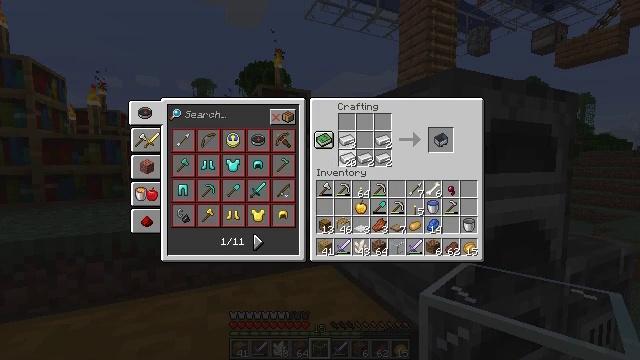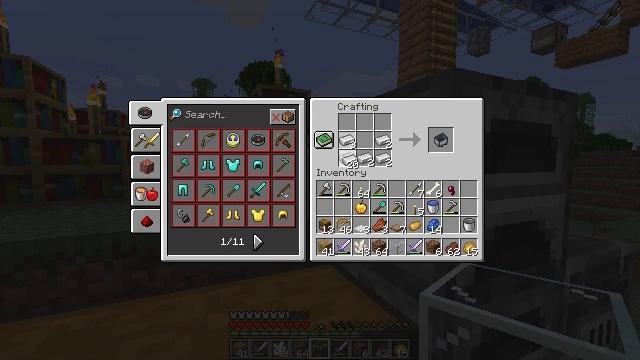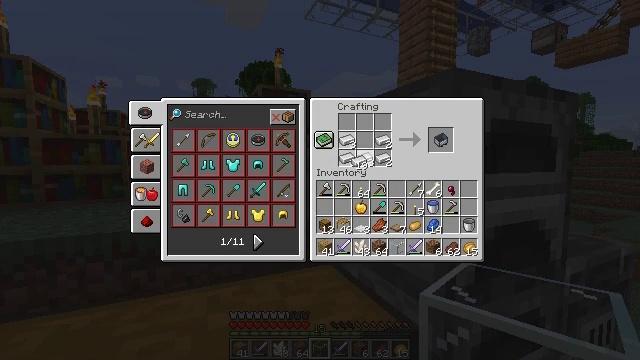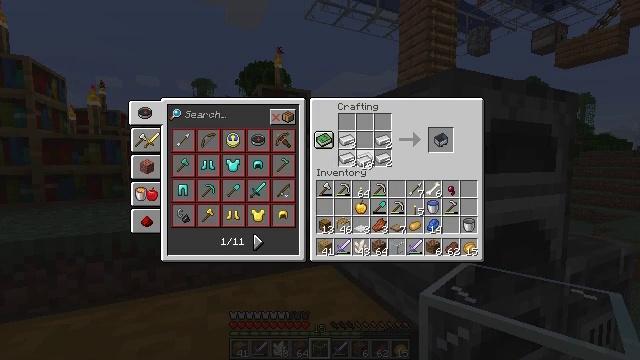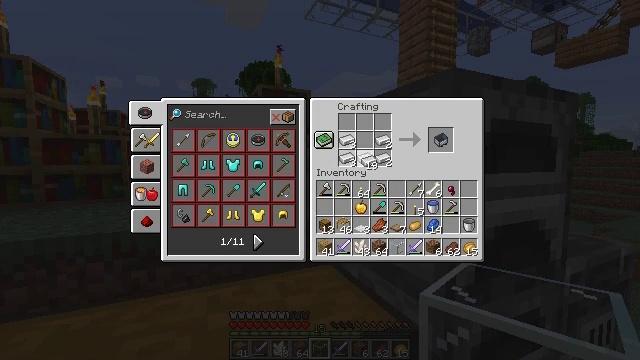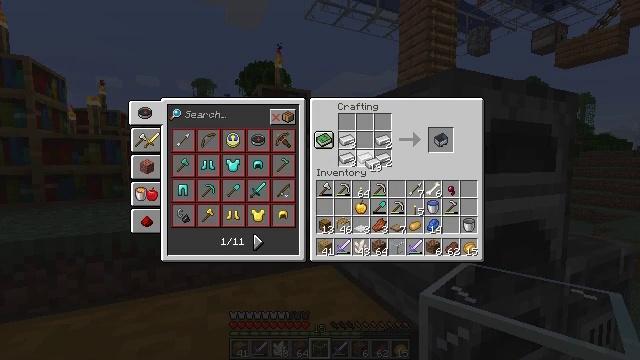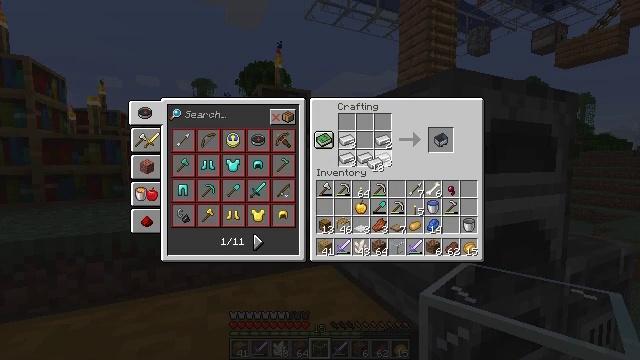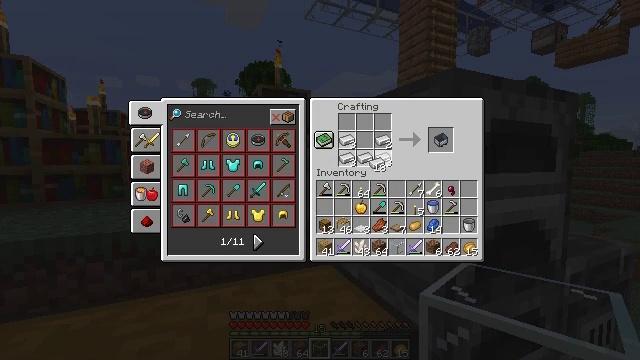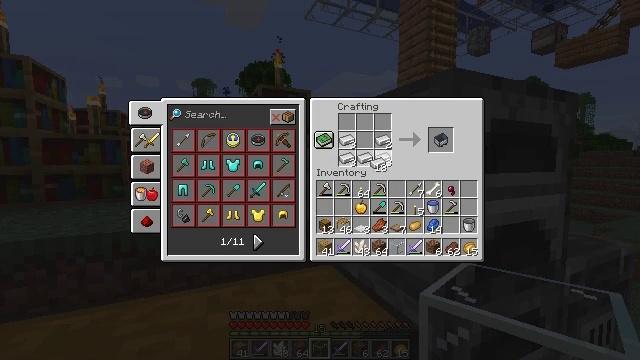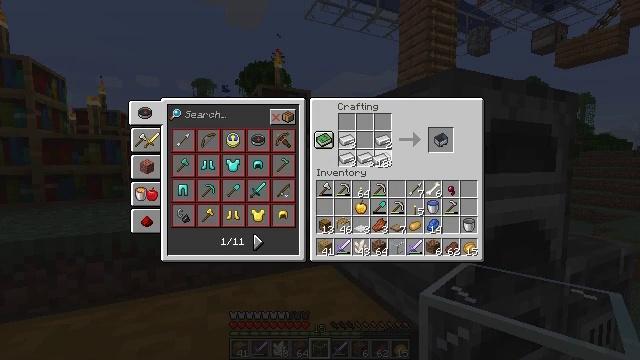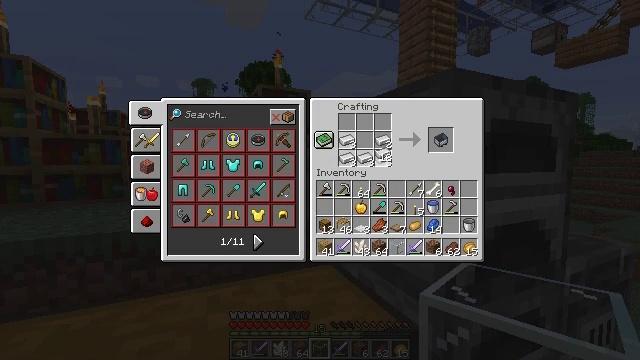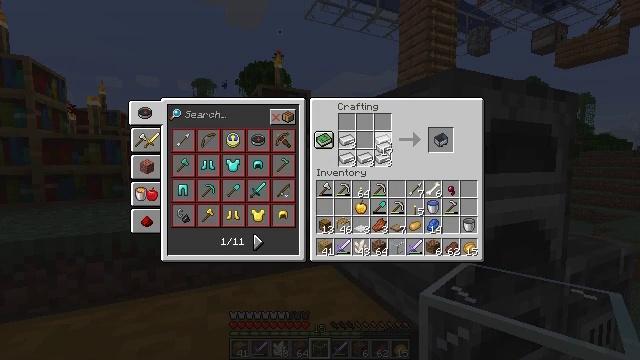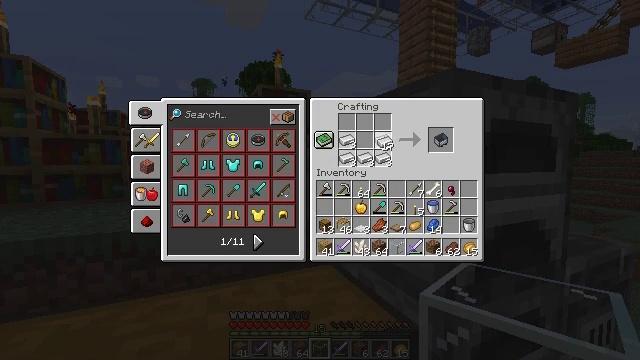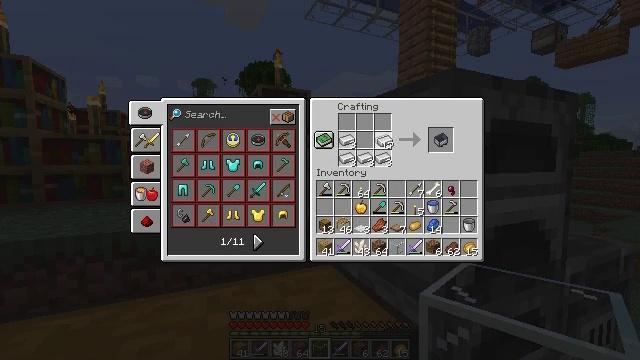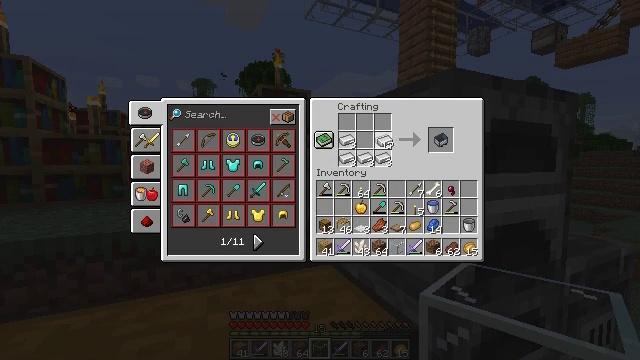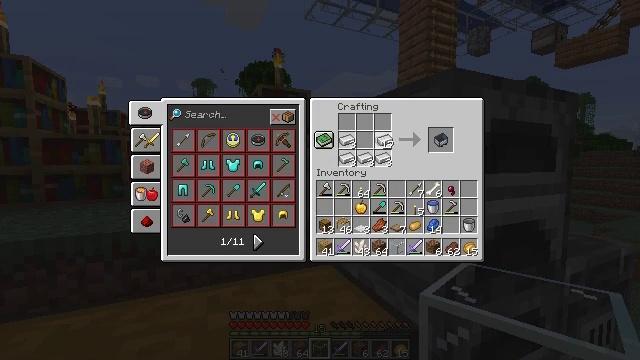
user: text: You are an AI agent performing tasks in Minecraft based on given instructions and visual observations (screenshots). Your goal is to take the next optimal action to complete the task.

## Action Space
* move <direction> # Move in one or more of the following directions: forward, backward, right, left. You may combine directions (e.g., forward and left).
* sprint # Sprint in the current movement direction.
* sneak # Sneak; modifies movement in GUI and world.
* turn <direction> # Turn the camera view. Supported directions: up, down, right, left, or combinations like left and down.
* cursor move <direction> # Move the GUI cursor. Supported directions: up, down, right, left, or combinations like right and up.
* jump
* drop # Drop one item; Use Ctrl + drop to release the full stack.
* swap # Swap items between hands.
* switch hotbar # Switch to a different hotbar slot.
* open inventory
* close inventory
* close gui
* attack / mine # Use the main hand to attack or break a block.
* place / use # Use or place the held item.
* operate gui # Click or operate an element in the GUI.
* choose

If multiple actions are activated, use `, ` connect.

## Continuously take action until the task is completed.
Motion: motion action
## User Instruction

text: Open your crafting table and craft a minecart with ingots.
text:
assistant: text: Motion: choose
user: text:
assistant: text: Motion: cursor move right, choose
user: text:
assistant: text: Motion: choose
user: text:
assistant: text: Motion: choose
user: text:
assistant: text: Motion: choose
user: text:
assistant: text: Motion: choose
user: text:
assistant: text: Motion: choose
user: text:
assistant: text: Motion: choose
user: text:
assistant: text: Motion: choose
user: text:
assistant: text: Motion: choose
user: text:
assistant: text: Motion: choose
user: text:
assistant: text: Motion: choose
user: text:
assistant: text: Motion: choose
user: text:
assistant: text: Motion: choose
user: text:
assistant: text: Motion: choose
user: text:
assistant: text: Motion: choose
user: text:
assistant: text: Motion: choose
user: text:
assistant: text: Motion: no_op
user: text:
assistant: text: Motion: no_op
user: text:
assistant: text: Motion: no_op
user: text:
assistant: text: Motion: no_op
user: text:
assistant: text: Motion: no_op
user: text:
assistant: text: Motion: no_op
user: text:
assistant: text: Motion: choose
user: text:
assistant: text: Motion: choose
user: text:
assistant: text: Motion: choose
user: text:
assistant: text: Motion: choose
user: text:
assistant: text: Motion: choose
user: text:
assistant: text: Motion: choose
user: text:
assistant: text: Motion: choose